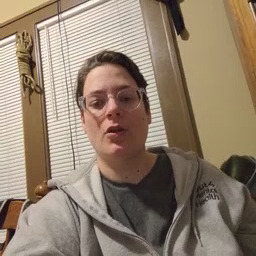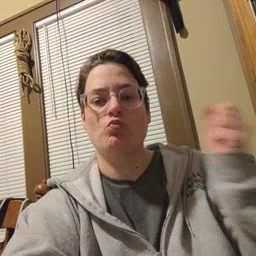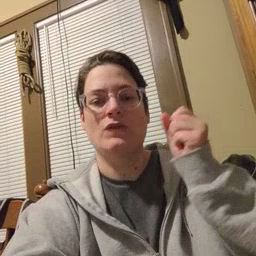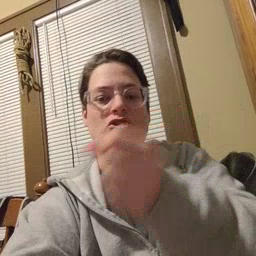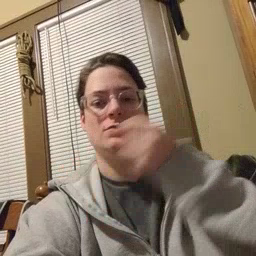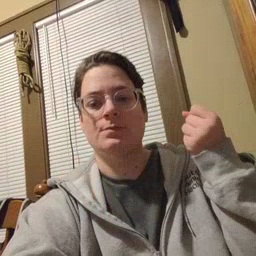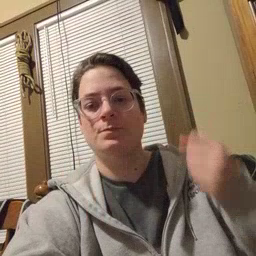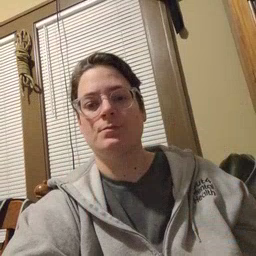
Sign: refrigerator